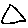
Label: triangle